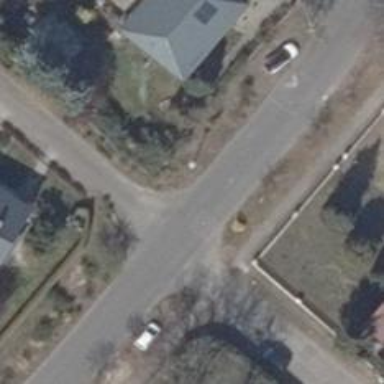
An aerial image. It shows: Asphalt road in residential area.